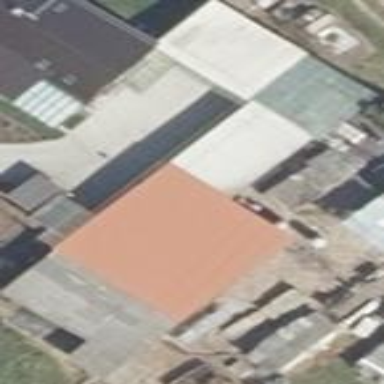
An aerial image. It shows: Shed building.